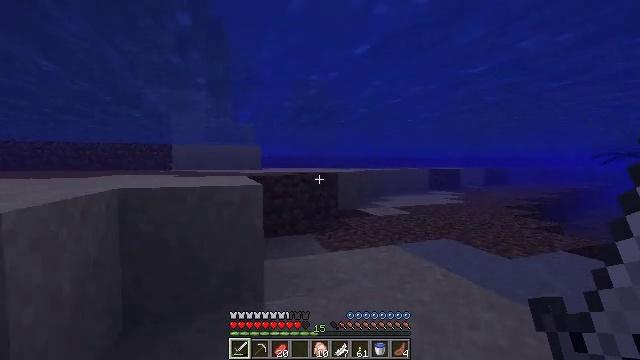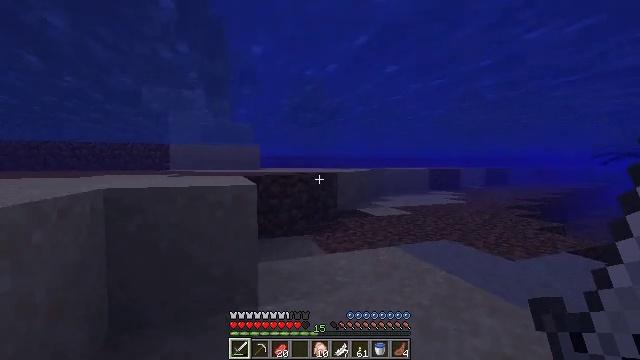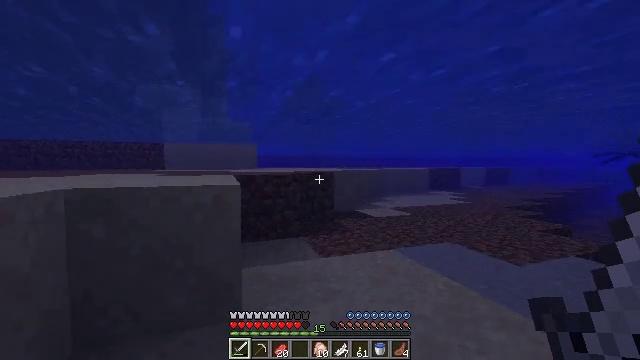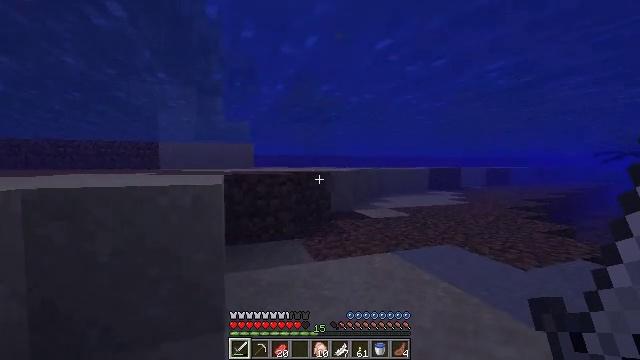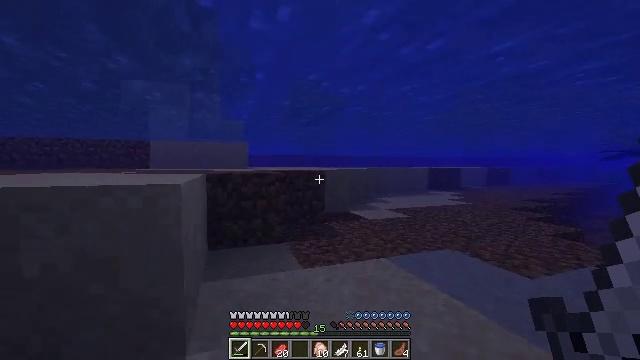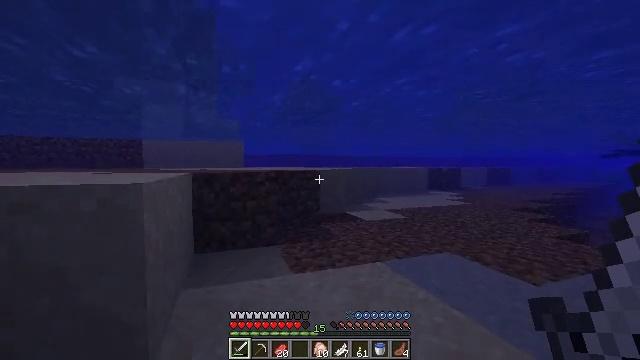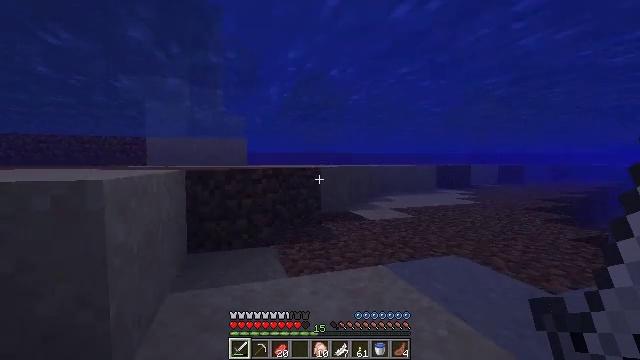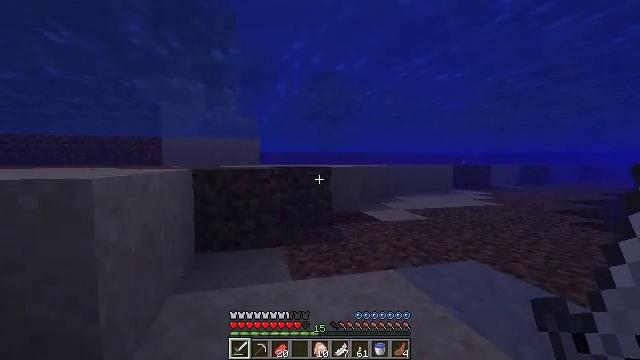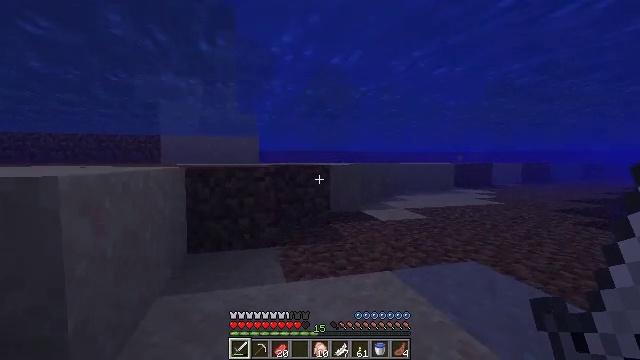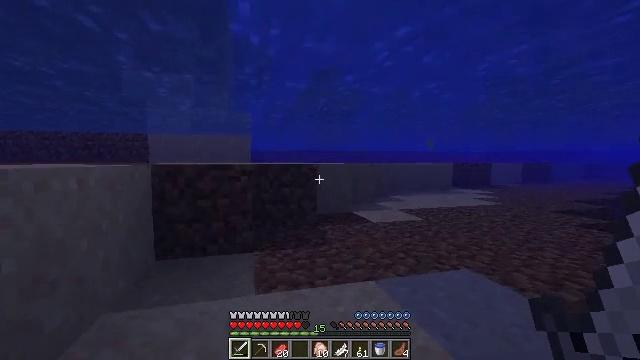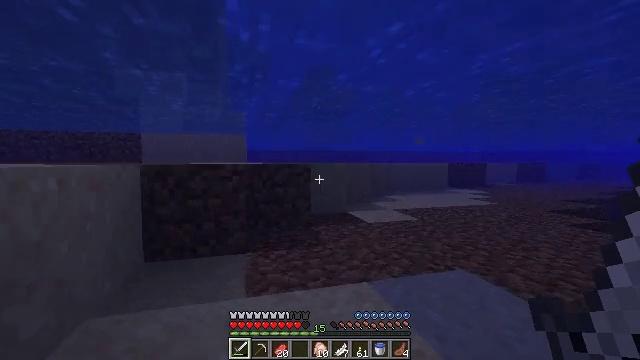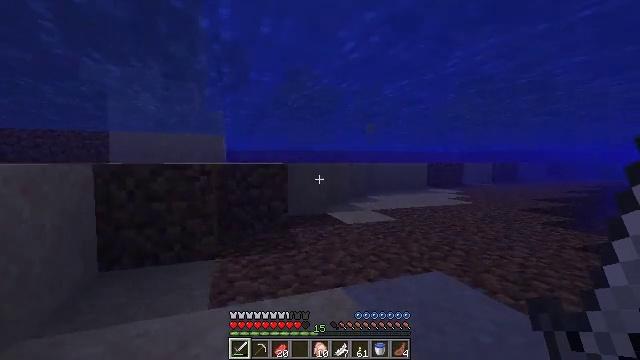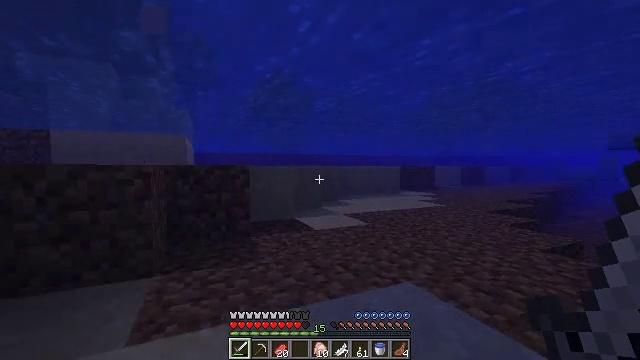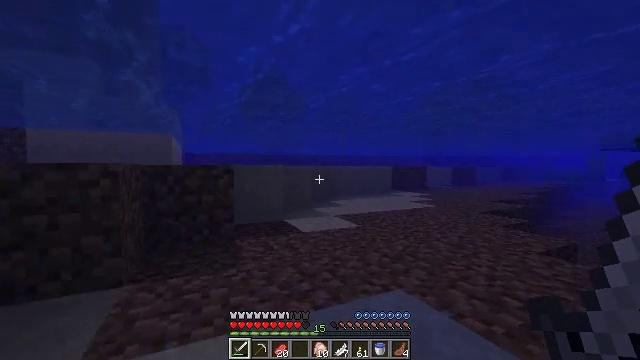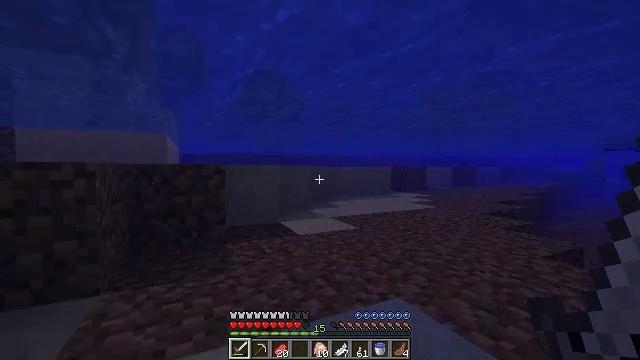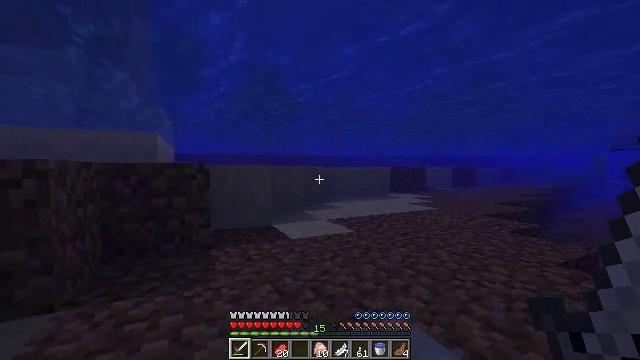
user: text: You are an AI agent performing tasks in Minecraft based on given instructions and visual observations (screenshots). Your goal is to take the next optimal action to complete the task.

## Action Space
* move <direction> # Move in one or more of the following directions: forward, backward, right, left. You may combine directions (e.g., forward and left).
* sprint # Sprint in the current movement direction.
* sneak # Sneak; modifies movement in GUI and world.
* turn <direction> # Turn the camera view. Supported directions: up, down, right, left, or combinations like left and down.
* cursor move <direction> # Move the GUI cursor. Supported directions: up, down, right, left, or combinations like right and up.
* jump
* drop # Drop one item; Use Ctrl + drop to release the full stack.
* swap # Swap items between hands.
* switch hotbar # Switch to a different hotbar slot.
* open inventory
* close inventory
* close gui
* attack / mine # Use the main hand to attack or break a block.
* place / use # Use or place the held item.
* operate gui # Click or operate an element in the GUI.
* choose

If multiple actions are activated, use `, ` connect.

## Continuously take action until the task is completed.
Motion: motion action
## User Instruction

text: Dig up the grass block for dirt.
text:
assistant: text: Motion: move forward and move right, sprint
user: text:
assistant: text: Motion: move forward and move right, sprint
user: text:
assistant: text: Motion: move forward and move right, sprint
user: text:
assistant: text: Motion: move forward and move right, sprint
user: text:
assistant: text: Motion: move forward and move right, sprint
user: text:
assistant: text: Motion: move forward and move right, sprint, turn left
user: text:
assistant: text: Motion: move forward and move right, sprint, turn left
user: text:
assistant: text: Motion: move forward and move right, sprint
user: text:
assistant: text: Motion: move forward and move right, sprint
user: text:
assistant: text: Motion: move forward and move right, sprint
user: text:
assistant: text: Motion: move forward, sprint, turn right
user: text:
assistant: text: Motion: move forward, sprint, turn right
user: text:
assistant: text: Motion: move forward, sprint, turn right
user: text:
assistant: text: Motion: move forward, sprint
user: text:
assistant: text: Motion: move forward, sprint
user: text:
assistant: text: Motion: move forward, sprint
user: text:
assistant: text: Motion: move forward, sprint
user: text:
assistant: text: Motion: move forward, sprint
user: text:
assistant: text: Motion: move forward, sprint
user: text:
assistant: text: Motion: move forward, sprint
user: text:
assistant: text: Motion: move forward, sprint, jump
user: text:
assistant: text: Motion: move forward, sprint, jump
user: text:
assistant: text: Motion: move forward, sprint, jump
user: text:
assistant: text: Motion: move forward, sprint, jump
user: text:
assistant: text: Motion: move forward, sprint, jump
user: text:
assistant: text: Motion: move forward, sprint, jump
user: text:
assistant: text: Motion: move forward, sprint, turn left
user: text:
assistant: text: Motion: move forward, sprint, turn left
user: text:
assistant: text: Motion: move forward, sprint, turn left
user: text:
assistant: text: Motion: move forward, sprint, turn left